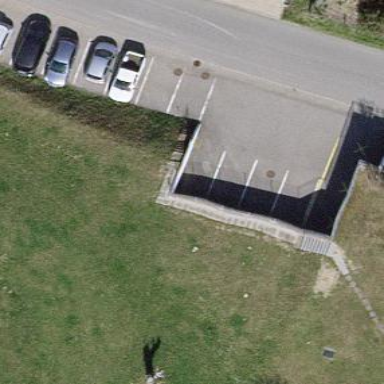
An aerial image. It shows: Parking area.